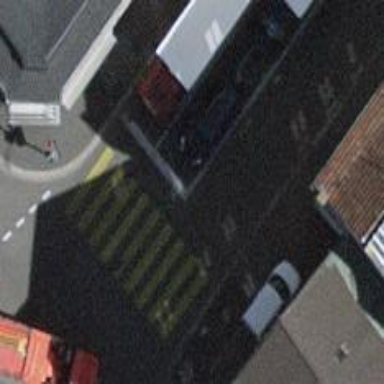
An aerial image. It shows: Road crossing with traffic signals.